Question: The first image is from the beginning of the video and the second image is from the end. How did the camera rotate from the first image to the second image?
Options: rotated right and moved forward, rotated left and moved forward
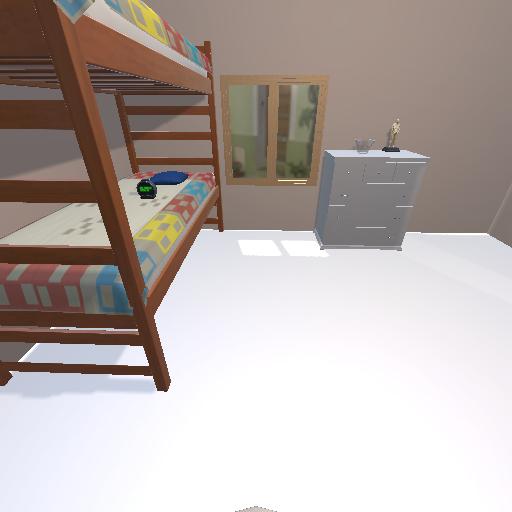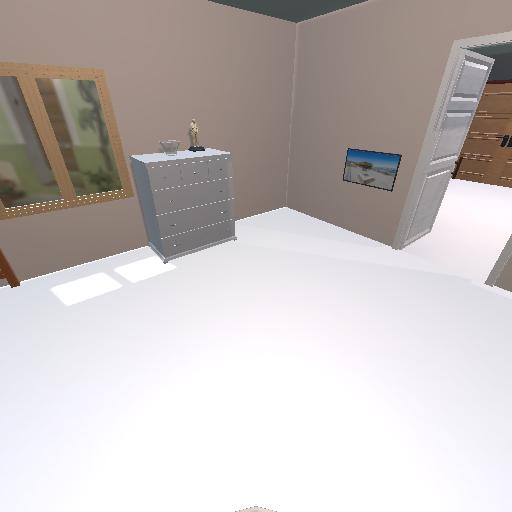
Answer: rotated right and moved forward